高一 · 解析几何
运行如下程序, 如果输入的 $m, n$ 的值分别是 24 和 15 , 记录输出的 $i$ 和 $m$ 的值在平面直角坐标系 $x 0 y$ 中, 已知点 $A(i-4, m)$, 圆 C 的圆心在直线 1: $y=2 x-4$ 上.

(1) 若圆 $C$ 的半径为 1 , 且圆心 $C$ 在直线 $y=x-1$ 上, 过点 $A$ 作圆 $C$ 的切线, 求切线的方程;

(2) 若圆 $\mathrm{C}$ 上存在点 $\mathrm{M}$, 使 $\angle O M A=90^{\circ}$, 求圆 $\mathrm{C}$ 的半径 $\mathrm{r}$ 的最小值.
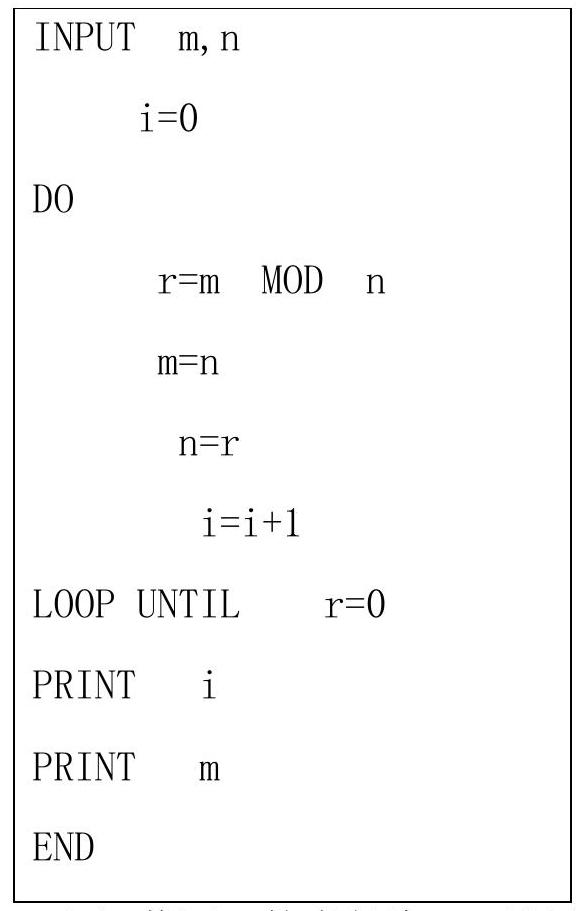
答案: 题意可得, $\mathrm{i}=4, \mathrm{~m}=3$, 所以 $\mathrm{A}(0,3)$.

(1) 由 $\left\{\begin{array}{l}y=2 x-4 \\ y=x-1\end{array}\right.$, 得圆心 $C$ 为 $(3,2), \because$ 圆 $C$ 的半径为 1 , . 圆 $\mathrm{C}$ 的方程为: $(x-3)^{2}+(y-2)^{2}=1$, 显然切线的斜率存在, 设圆 $\mathrm{C}$ 的切线方程为 $\mathrm{y}=\mathrm{kx}+3$, 即 $\mathrm{kx}-\mathrm{y}+$ $3=0, \frac{|3 k-2+3|}{\sqrt{k^{2}+1}}=1$, 即 $|3 k+1|=\sqrt{k^{2}+1}$, 整理得 $2 \mathrm{k}(4 \mathrm{k}+3)=0, \therefore k=0$ 或 $k=-\frac{3}{4}$. 所求圆 $C$ 的切线方程为: $\mathrm{y}=3$ 或 $y=-\frac{3}{4} x+3$, 即 $\mathrm{y}=3$ 或 $3 \mathrm{x}+4 \mathrm{y}-12=0$.

(2) 依题意, 点 $\mathrm{M}$ 在以 $\mathrm{OA}$ 为直径的圆上, 其圆心为 $D\left(0, \frac{3}{2}\right)$, 半径为 $\frac{3}{2}$; 点 $\mathrm{M}$ 也在圆 $\mathrm{C}$上, 所以点 $M$ 是圆 $D$ 和圆 $C$ 的公共点; 又圆 $C$ 的圆心在直线 $1: y=2 x-4$ 上, 所以, 欲使圆 $\mathrm{C}$ 的半径最小, 只需过点 $\mathrm{D}$ 作直线 1 的垂线, 以垂足为圆心 $\mathrm{C}$ 并与圆 $\mathrm{D}$ 外切时的圆心 $\mathrm{C}$ 的半径 $\mathrm{r}$ 最小, 所以点 $\mathrm{D}$ 到直线 1 的距离 $d=\frac{\left|2 \cdot 0-\frac{3}{2}-4\right|}{\sqrt{2^{2}+1^{2}}}=\frac{11 \sqrt{5}}{10}$, 所以圆 $\mathrm{C}$ 的半径 $\mathrm{r}$的最小值为 $\frac{11 \sqrt{5}}{10}-\frac{3}{2}=\frac{11 \sqrt{5}-15}{10}$